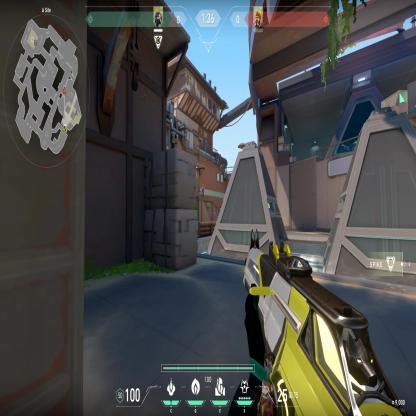
Label: enemy